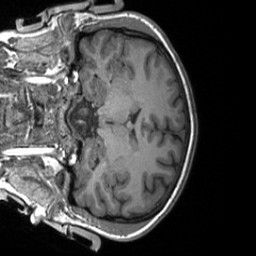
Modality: T1w
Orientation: coronal